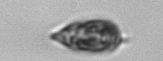
Label: Prorocentrum_triestinum